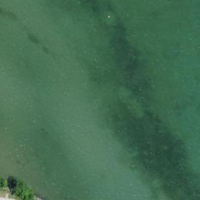
EUNIS habitat code: 14
Species observed at this site:
Hedera helix